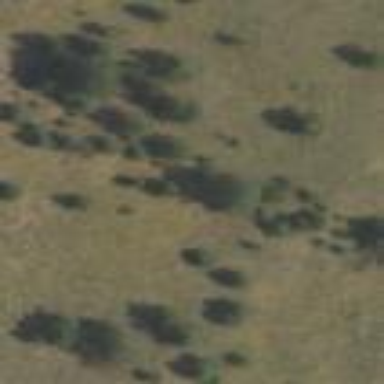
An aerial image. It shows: Evergreen needle-leaved woodland area covered with trees.